Interaction volume radius: 5 \u00c5
Interaction volume height: 15 \u00c5
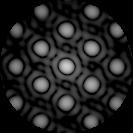
Disorder parameter: 0.04914